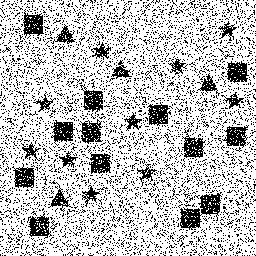
Squares: 13
Triangles: 4
Stars: 10
Total shapes: 27